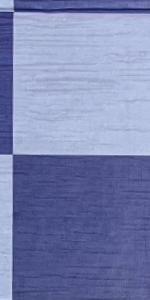
Label: Empty